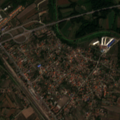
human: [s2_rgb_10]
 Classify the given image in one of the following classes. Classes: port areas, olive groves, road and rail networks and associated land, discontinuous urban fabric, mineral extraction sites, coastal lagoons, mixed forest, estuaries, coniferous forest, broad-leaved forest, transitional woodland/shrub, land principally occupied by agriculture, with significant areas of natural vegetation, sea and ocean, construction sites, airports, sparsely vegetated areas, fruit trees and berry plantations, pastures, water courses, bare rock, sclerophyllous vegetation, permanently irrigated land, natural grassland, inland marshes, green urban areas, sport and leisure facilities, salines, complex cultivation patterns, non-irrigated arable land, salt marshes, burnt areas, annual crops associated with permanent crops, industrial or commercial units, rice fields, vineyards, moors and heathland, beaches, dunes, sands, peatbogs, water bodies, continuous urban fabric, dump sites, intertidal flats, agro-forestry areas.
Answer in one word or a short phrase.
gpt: discontinuous urban fabric, non-irrigated arable land, complex cultivation patterns, land principally occupied by agriculture, with significant areas of natural vegetation